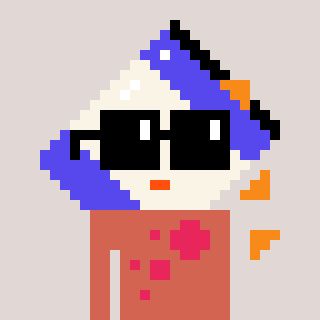
a pixel art character with square black sunglasses, a chips-shaped head and a peachy-colored body on a warm background